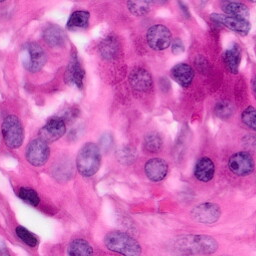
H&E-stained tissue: Pancreatic